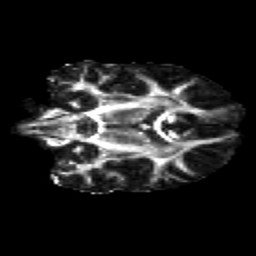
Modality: FA
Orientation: coronal
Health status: healthy
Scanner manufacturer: siemens
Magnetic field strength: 3 T
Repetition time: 12 s
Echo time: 0.092 s